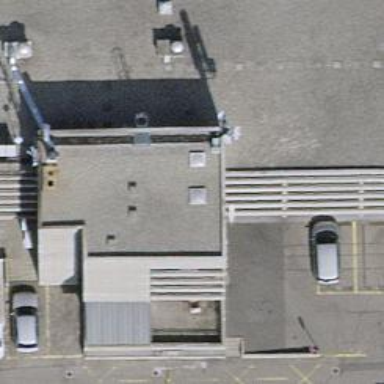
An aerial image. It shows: Hardware shop.